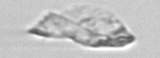
Label: detritus_transparent